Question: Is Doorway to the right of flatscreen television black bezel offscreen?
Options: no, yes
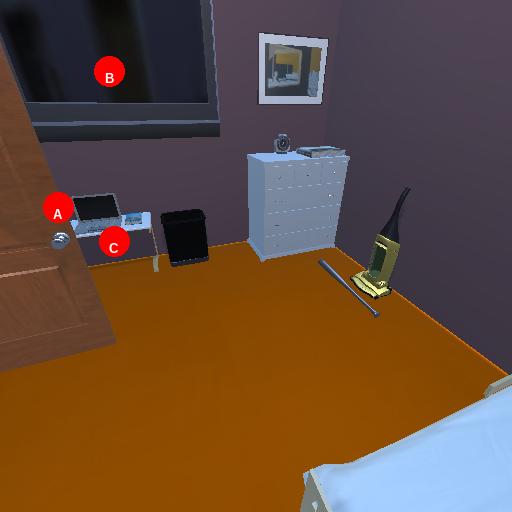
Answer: no